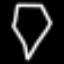
Label: diamond